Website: macys
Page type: delivery-shipping
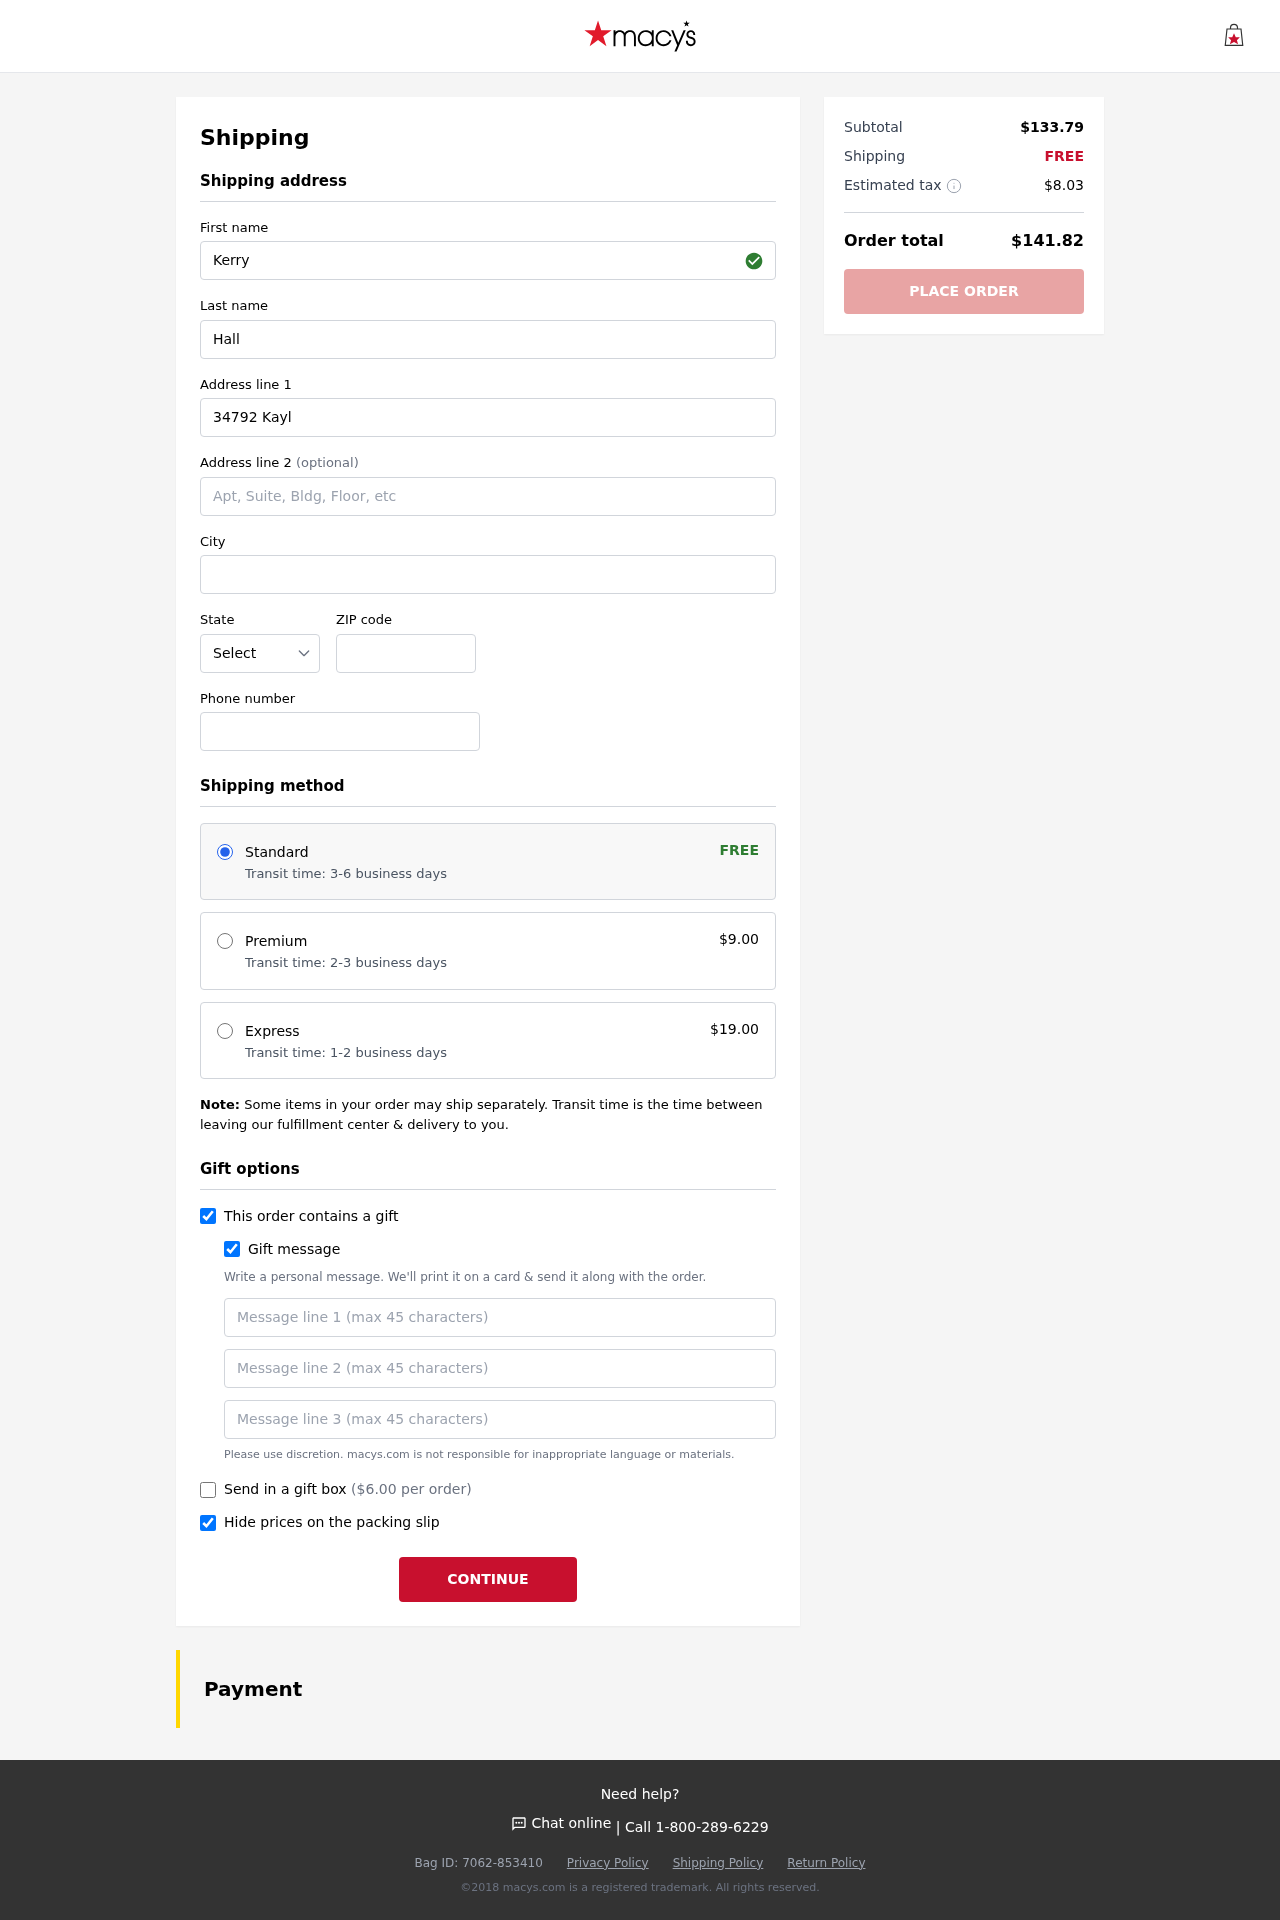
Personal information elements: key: PII_STATE_ABBR
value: TX
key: PII_FIRSTNAME
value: Kerry
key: PII_LASTNAME
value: Hall
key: PII_STREET
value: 34792 Kayla Ports
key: PII_CITY
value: East Janicehaven
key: PII_POSTCODE
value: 65101
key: PII_PHONE
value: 9674630728
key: PII_GIFT_MESSAGE
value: Hey David! I remember you mentioning how much you loved that western style, so I found these perfect boots for you. I hope they add a little extra kick to your adventures! Enjoy!  Kerry
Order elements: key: ORDER_SHIPPING_STANDARD
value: Transit time: 3-6 business days
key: ORDER_SHIPPING_COST
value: FREE
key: ORDER_SHIPPING_PREMIUM
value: Transit time: 2-3 business days
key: ORDER_SHIPPING_PREMIUM_PRICE
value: $9.00
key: ORDER_SHIPPING_EXPRESS
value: Transit time: 1-2 business days
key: ORDER_SHIPPING_EXPRESS_PRICE
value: $19.00
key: ORDER_GIFT_BOX_PRICE
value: ($6.00 per order)
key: ORDER_SUBTOTAL
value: $133.79
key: ORDER_SHIPPING_COST2
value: FREE
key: ORDER_TAX
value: $8.03
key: ORDER_TOTAL
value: $141.82